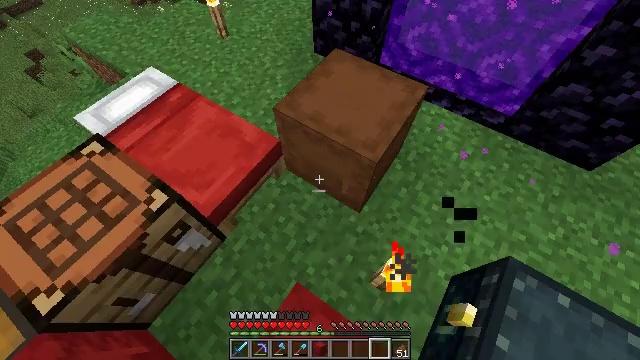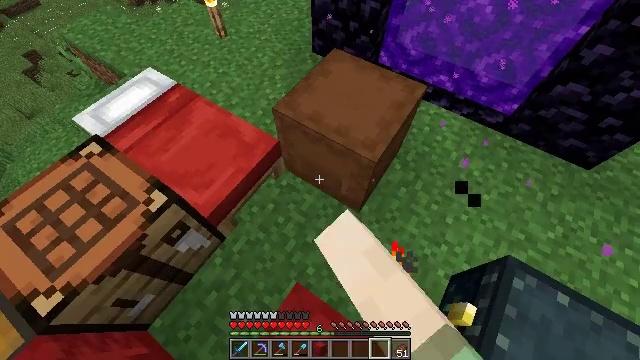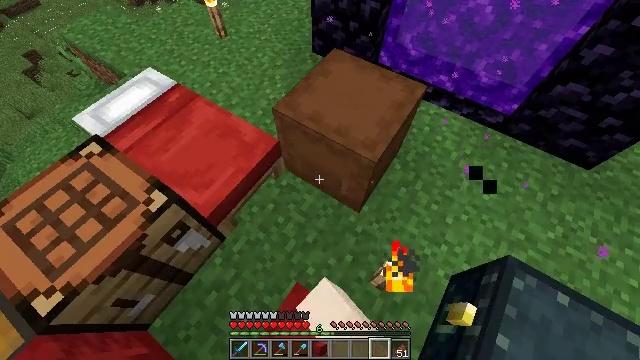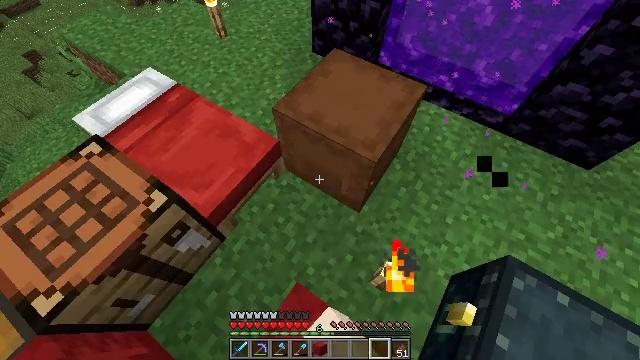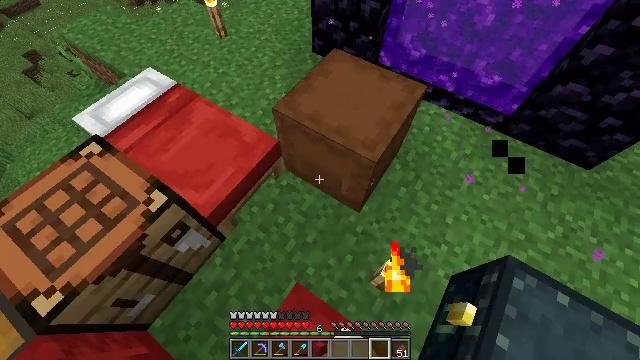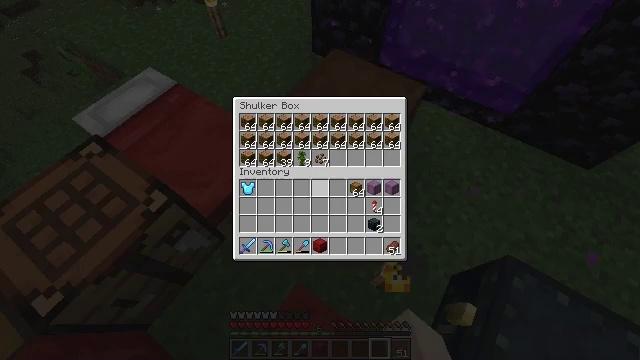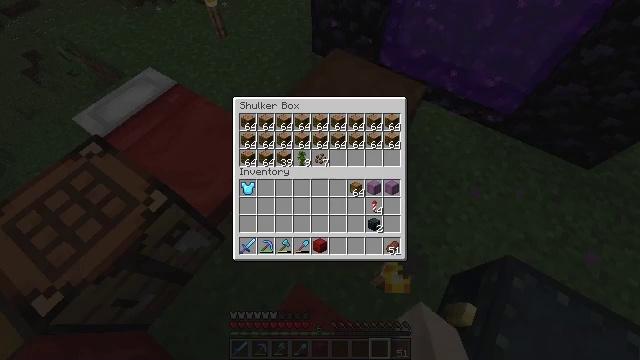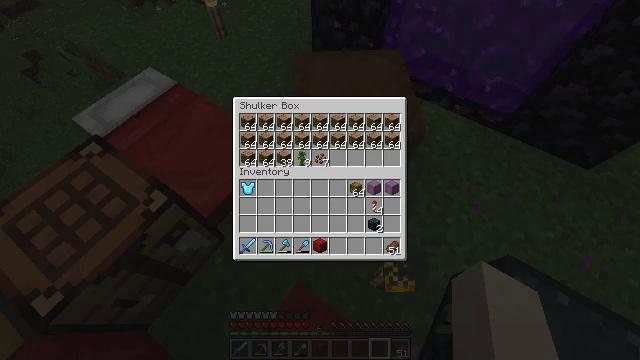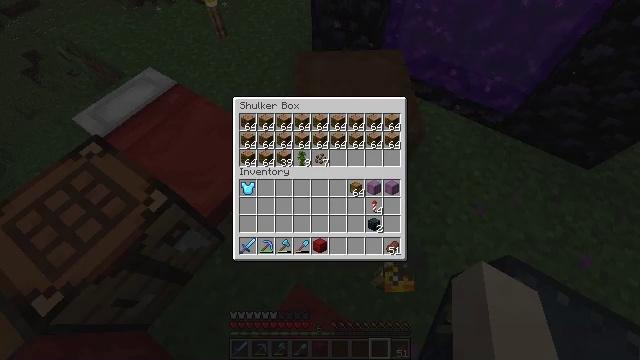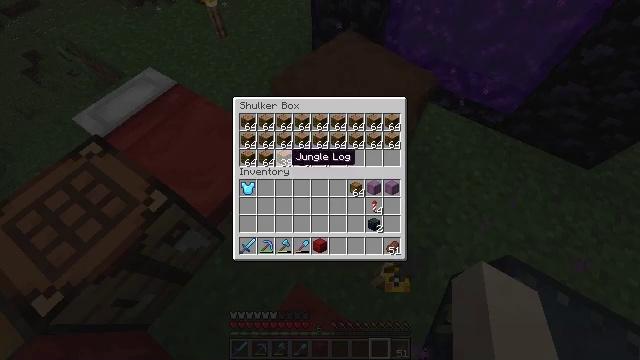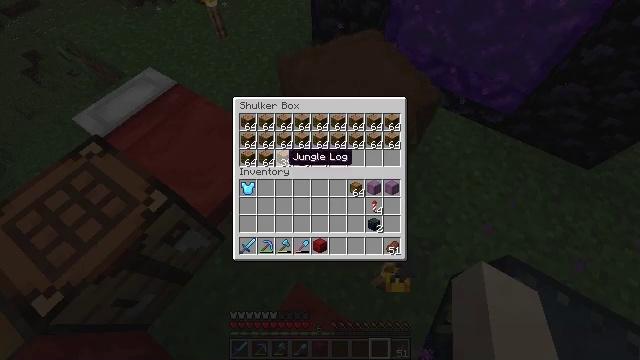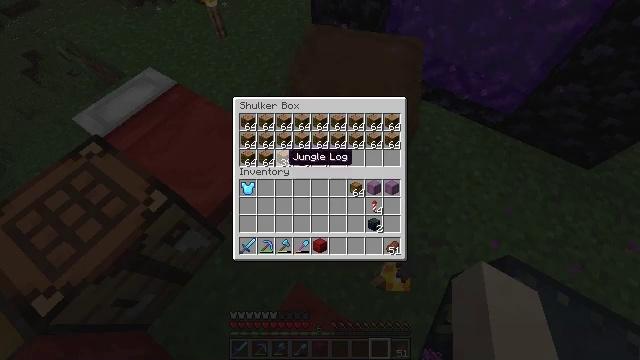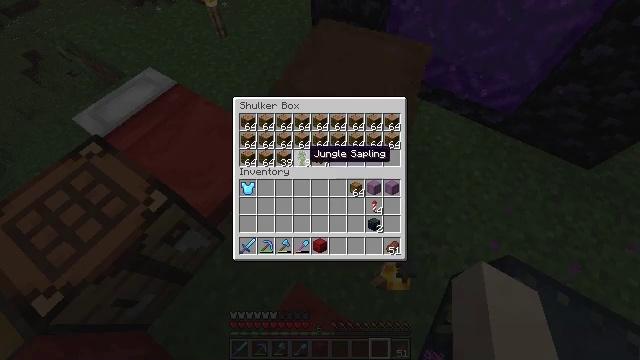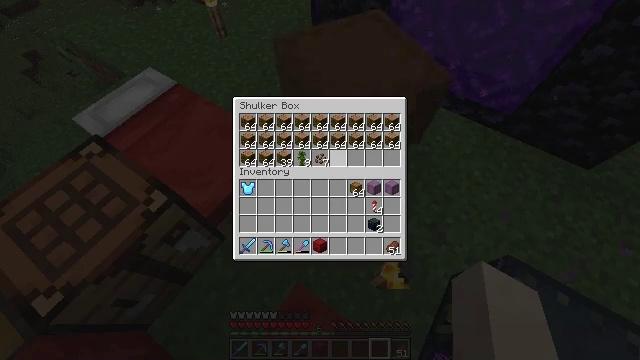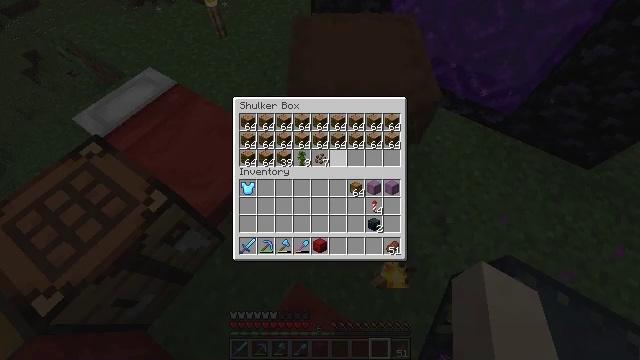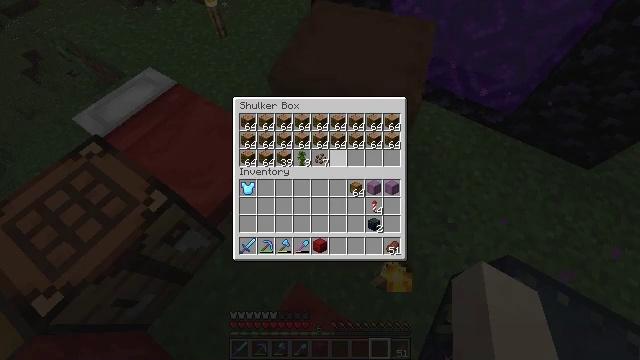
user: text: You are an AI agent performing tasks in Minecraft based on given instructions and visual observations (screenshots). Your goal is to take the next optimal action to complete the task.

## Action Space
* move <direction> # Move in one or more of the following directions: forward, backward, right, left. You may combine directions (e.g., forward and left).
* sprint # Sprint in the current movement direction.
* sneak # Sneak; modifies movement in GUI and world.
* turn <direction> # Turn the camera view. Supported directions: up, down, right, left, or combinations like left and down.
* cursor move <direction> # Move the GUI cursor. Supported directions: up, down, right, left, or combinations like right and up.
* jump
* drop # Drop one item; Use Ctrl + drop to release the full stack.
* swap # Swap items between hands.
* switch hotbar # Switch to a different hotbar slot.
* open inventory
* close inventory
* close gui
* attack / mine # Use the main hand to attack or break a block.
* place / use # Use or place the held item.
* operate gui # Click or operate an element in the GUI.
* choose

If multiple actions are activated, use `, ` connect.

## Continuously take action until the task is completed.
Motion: motion action
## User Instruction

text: Turn cocoa beans into brown dye on the crafting table.
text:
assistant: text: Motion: use / place
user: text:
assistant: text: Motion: no_op
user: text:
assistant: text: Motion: no_op
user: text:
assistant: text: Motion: no_op
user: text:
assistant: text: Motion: open gui
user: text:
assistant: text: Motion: no_op
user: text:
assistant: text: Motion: cursor move left
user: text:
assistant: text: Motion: cursor move left
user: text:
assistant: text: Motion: cursor move left
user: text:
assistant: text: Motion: no_op
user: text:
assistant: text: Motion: no_op
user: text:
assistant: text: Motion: cursor move right
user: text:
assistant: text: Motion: cursor move right
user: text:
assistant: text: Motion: no_op
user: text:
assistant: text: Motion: no_op
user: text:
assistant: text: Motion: no_op
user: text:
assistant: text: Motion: no_op
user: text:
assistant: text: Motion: no_op
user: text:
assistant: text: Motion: no_op
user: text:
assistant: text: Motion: cursor move left
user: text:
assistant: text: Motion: no_op
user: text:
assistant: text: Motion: operate gui
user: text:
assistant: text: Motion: operate gui
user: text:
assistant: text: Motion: cursor move down, operate gui
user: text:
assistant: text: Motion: cursor move down
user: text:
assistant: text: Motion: no_op
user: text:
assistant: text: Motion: no_op
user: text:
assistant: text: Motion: operate gui
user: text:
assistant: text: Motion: operate gui
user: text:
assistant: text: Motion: operate gui